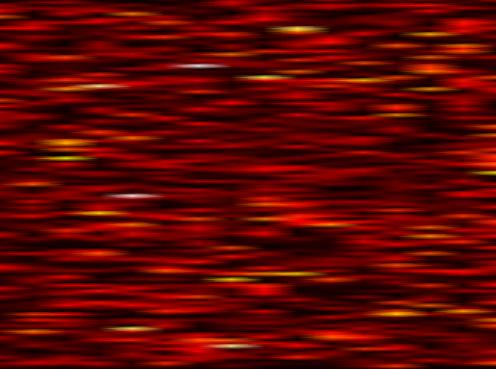
Label: UFMC